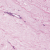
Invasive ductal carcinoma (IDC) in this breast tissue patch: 0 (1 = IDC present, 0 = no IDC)